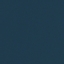
Label: SeaLake